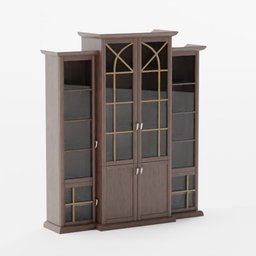
Label: furniture